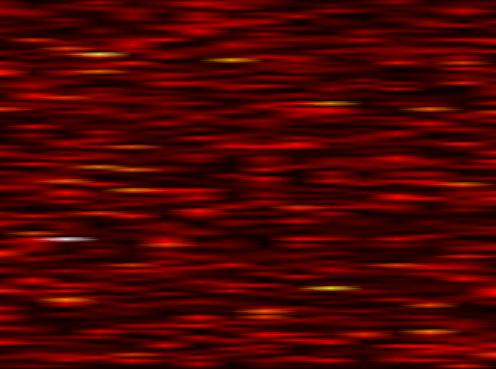
Label: WOLA